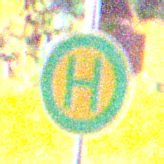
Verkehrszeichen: Haltestelle
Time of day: Night
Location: Outdoor (Suburban)
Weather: PartlyCloudy
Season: NotSpecified
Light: Artificial